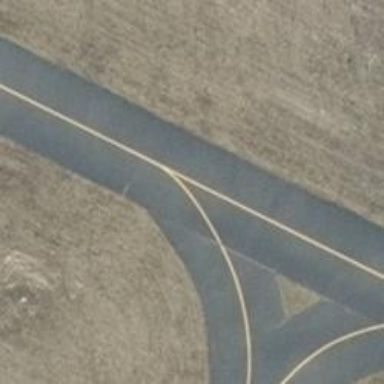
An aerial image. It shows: View of taxiway at the airport.